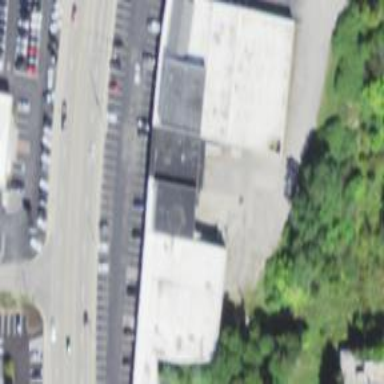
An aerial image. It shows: Commercial building.